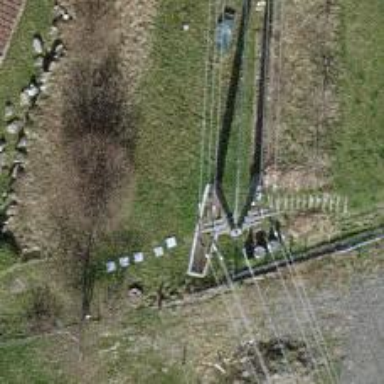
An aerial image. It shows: Power line in the image.